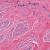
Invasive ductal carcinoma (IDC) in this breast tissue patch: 0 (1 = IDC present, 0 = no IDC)